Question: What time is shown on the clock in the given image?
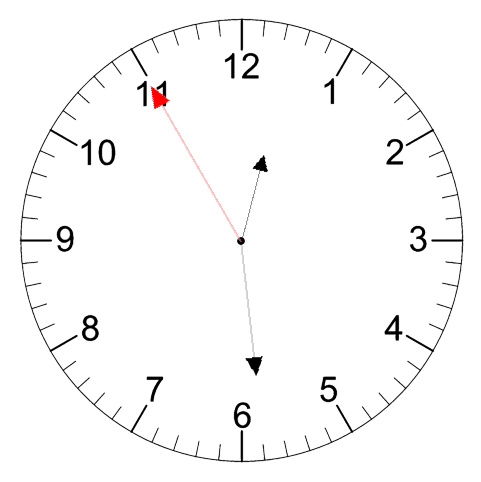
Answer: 12:28:55